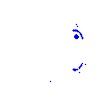
Particle: pion